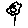
Label: flower